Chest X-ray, PA view. Patient: 27 years old, sex M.
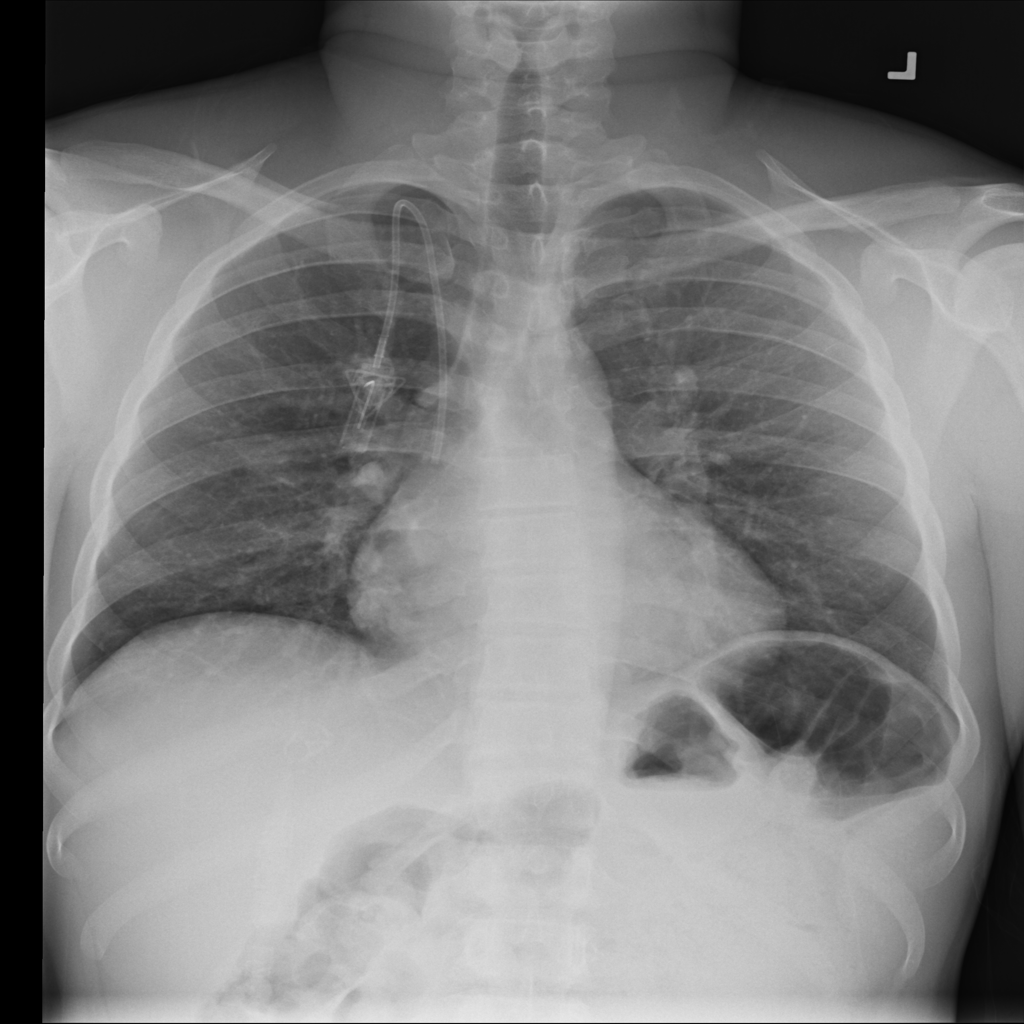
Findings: No Finding